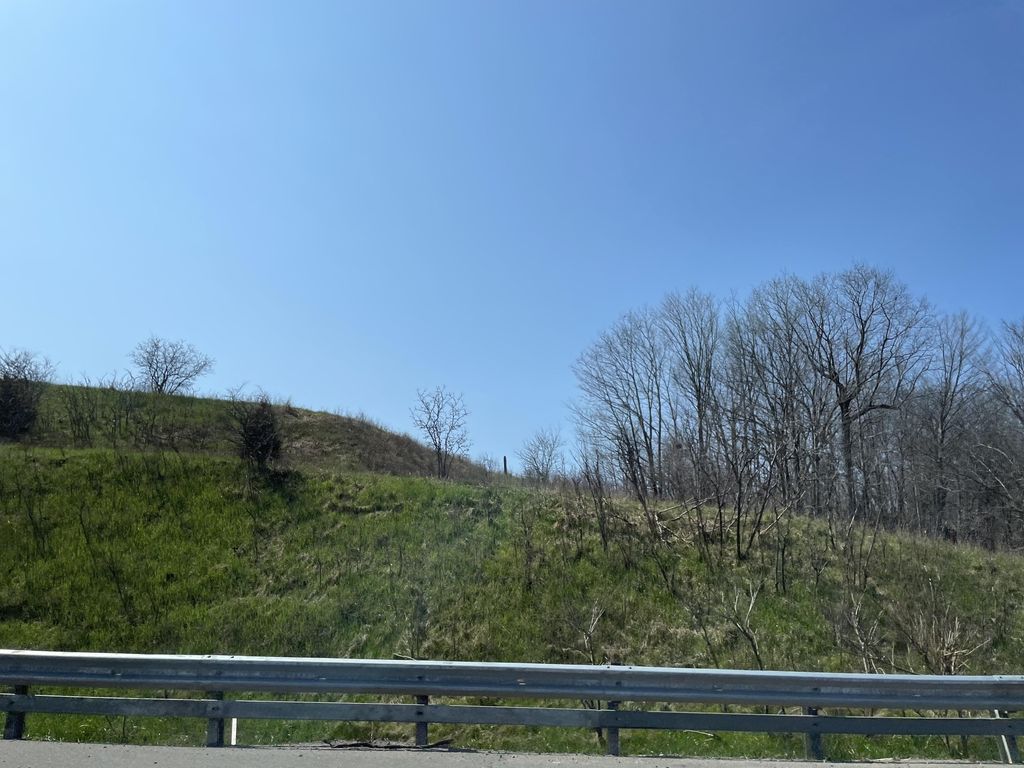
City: hamilton